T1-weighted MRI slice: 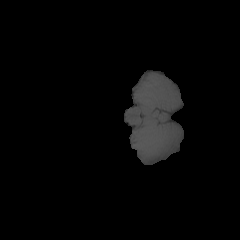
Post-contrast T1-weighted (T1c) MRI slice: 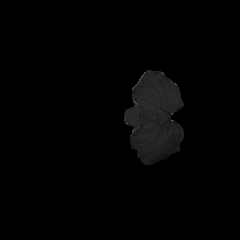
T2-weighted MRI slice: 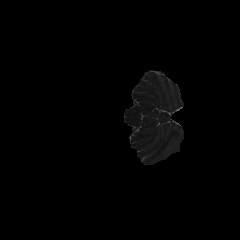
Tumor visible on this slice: no